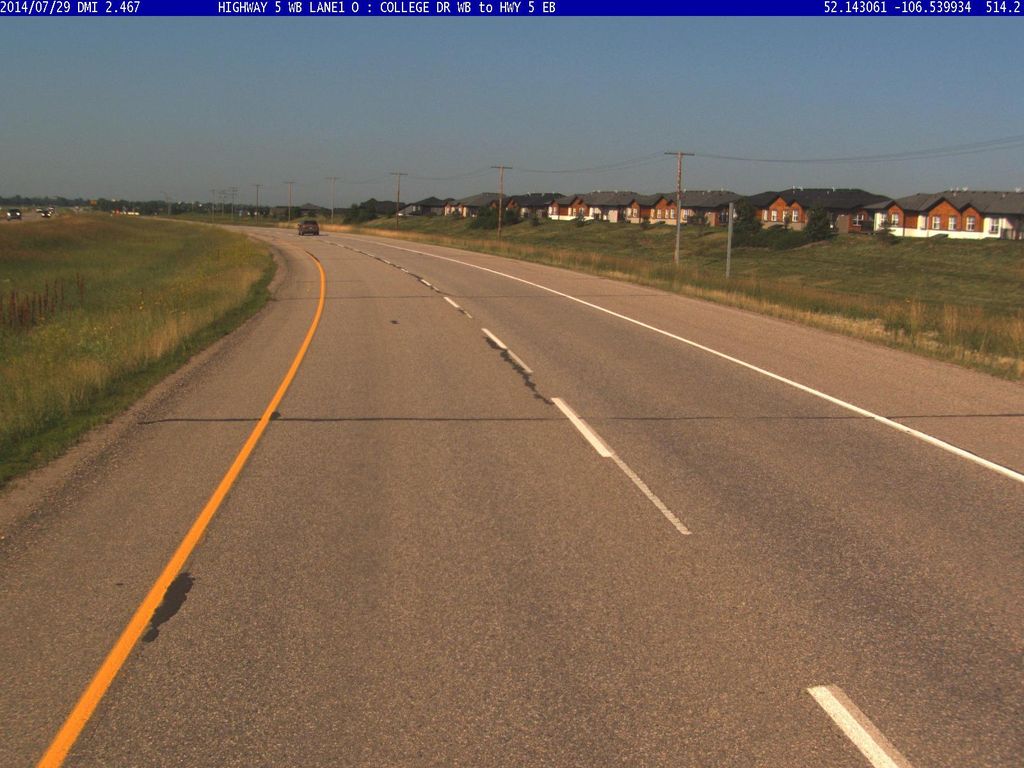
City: saskatoon